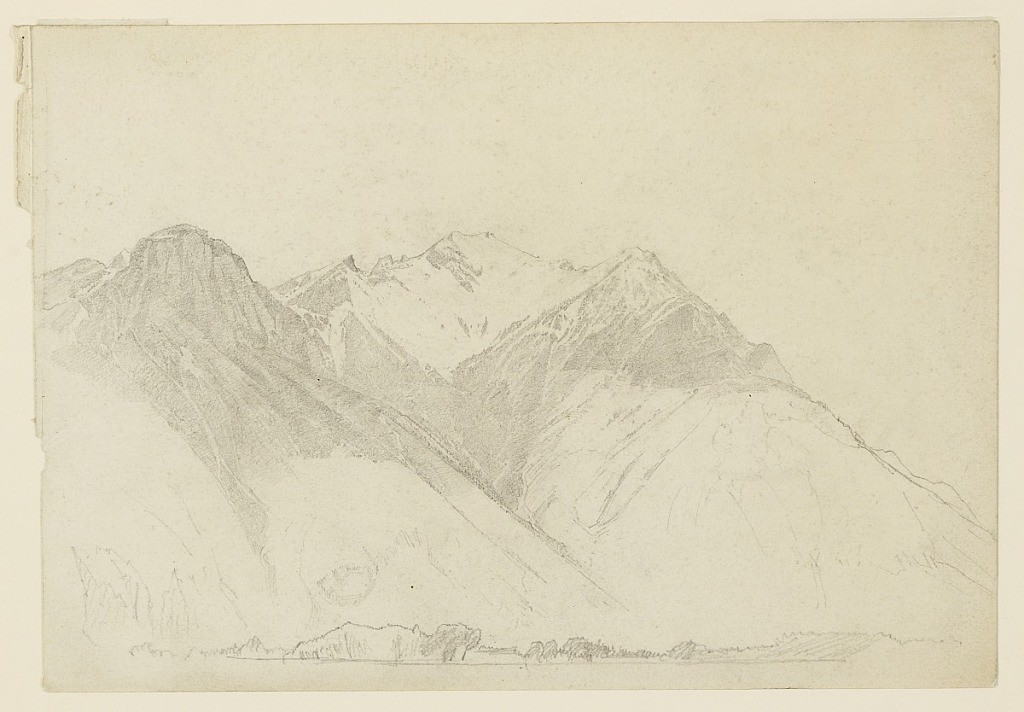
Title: Study of Landscape
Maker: William Trost Richards, American, 1833–1905
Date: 1867
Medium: Graphite on paper
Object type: Drawing
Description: Sketch of mountain peaks with a gorge and trees below.